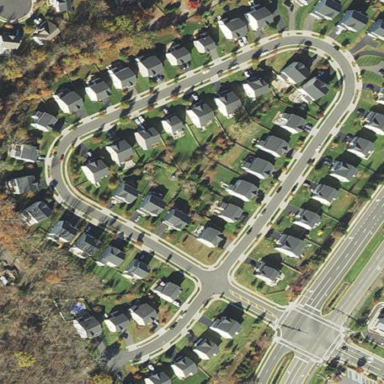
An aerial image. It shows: Residential neighbourhood.